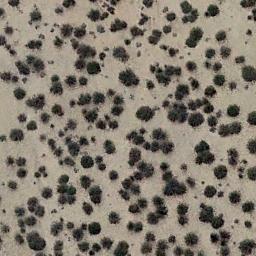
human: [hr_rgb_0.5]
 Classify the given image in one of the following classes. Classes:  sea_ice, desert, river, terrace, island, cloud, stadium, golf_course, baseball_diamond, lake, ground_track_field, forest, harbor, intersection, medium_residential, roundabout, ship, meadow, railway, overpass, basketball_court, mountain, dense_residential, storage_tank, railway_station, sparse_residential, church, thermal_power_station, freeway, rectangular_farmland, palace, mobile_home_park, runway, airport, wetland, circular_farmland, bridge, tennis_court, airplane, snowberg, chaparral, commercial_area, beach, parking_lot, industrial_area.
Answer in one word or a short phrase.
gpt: chaparral